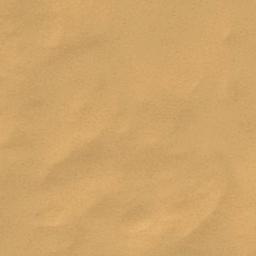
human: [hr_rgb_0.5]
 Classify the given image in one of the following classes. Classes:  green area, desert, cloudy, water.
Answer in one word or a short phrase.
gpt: desert